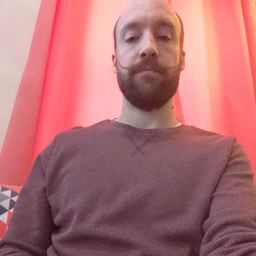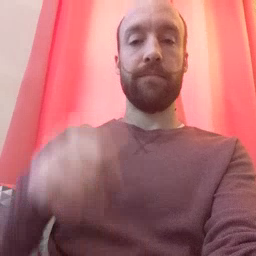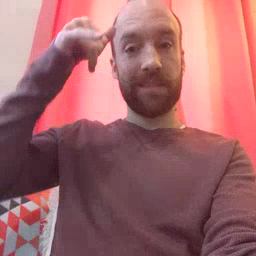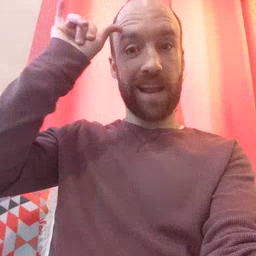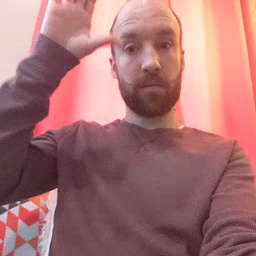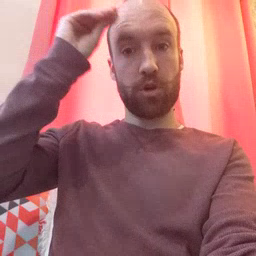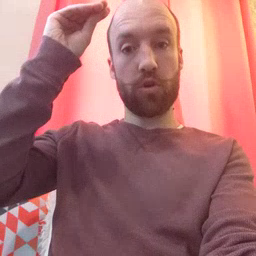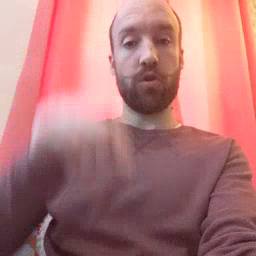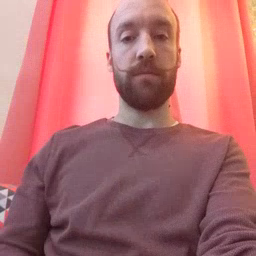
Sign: cowboy